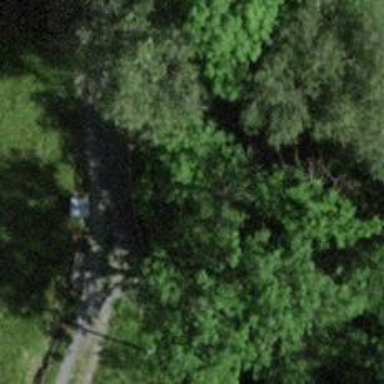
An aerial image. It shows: Culvert tunnel.